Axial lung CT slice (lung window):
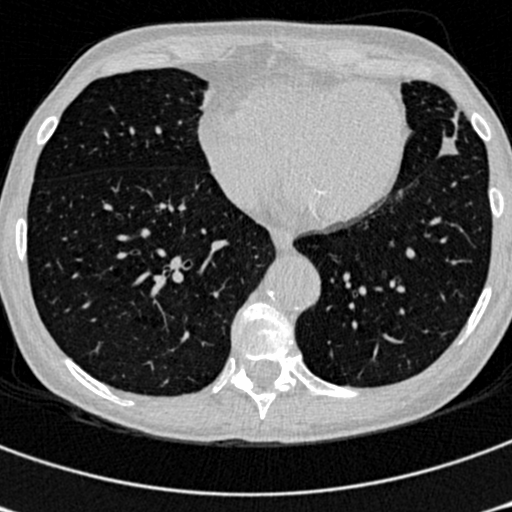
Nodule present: no